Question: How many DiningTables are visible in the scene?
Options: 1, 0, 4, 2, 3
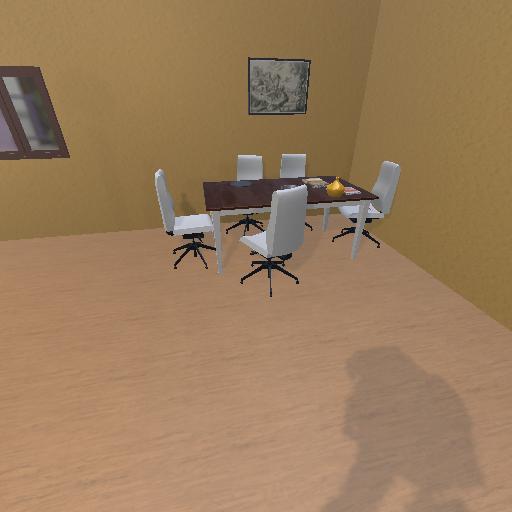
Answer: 1